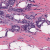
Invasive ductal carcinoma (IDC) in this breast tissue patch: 1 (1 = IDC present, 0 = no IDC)